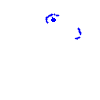
Particle: kaon